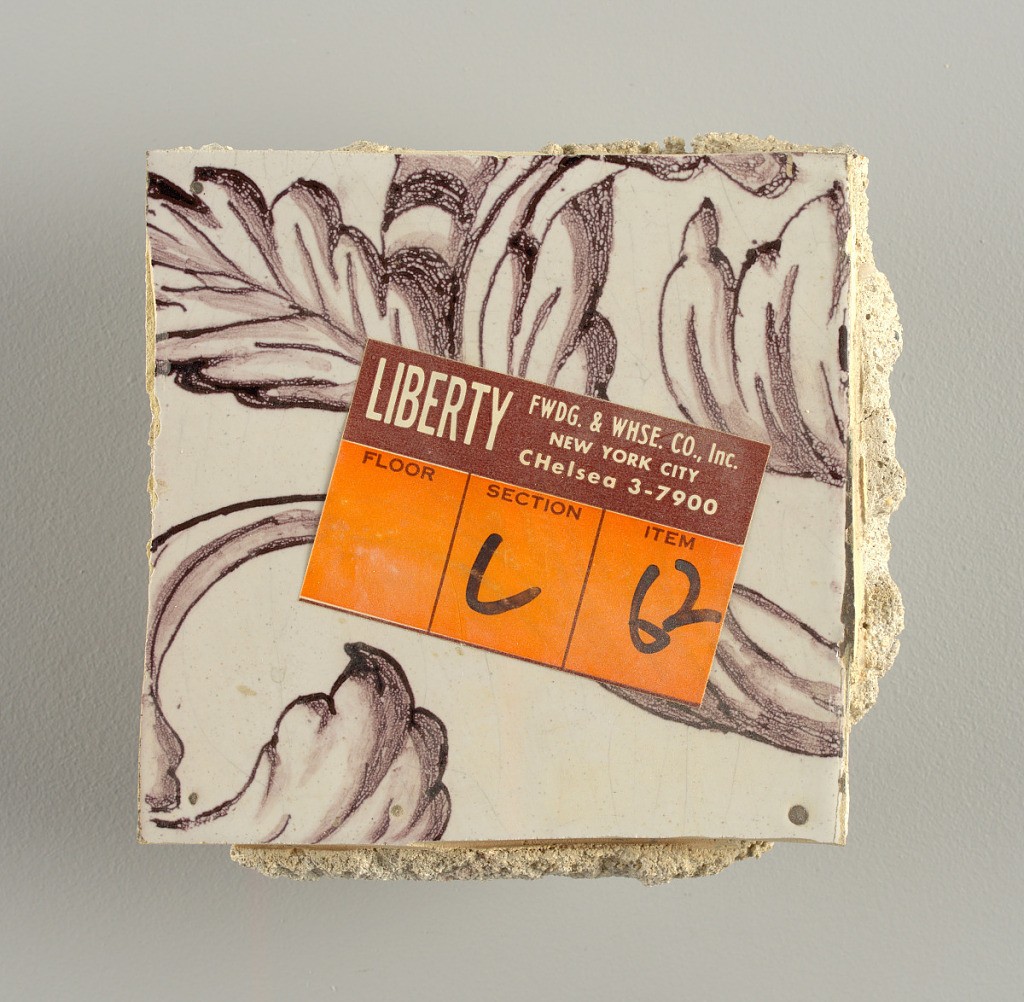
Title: Wall facing
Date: ca. 1725
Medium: Tin-glazed earthenware, underglaze
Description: Horizontal rectangle.  Thirty-seven tiles wide and twenty-one high with opening for door or window nineteen and one-half tiles high and twelve wide.  To left and right of opening, centered canopy above. Left, woman representing Hope, right, a sculputure urn.  Centered above opening, a mascaron.  Arabesque design of foliage.